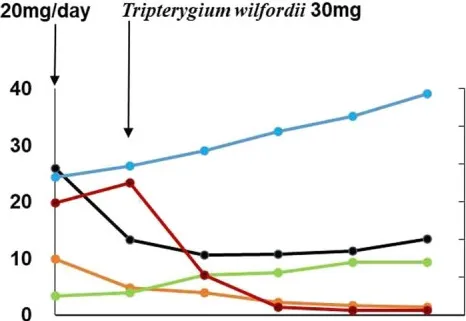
Disease progression is monitored by quantifying serum proteinuria, serum albumin, serum IgG4 level, serum IgG level, and serum C3 level. T. wilfordii were administered after the initiation of prednisolone therapy. W = week.
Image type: pathology (immunostaining)